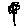
Label: flower